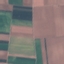
Land use / land cover: AnnualCrop